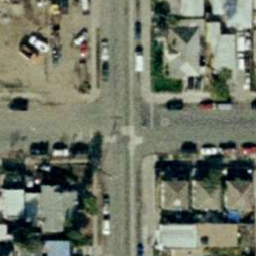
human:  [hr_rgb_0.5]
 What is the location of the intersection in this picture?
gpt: center